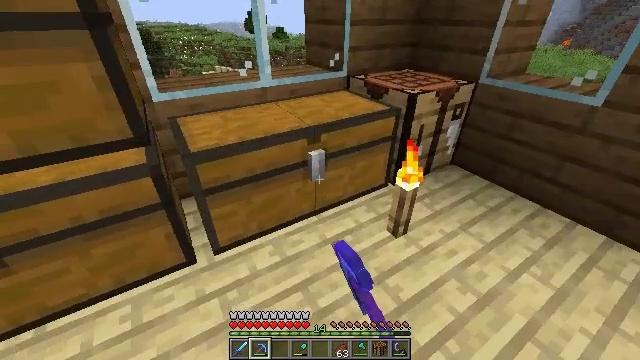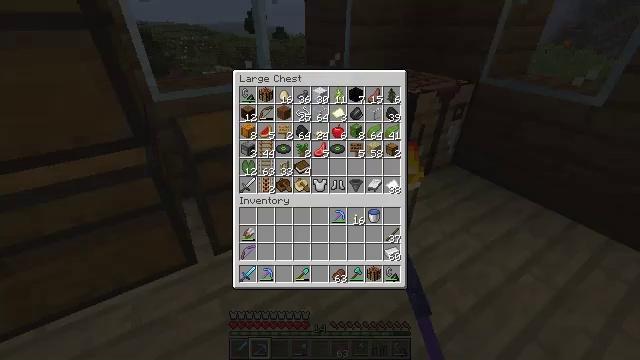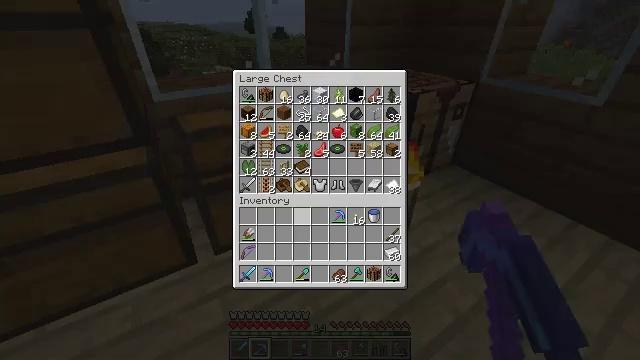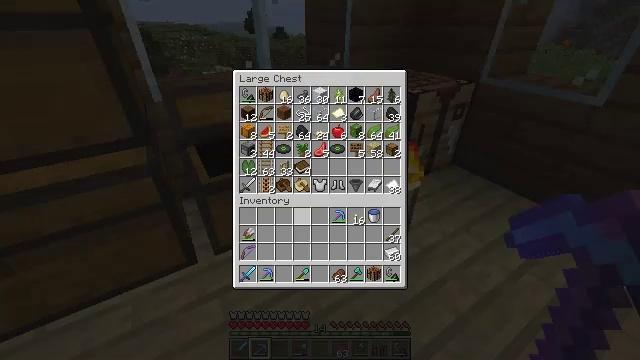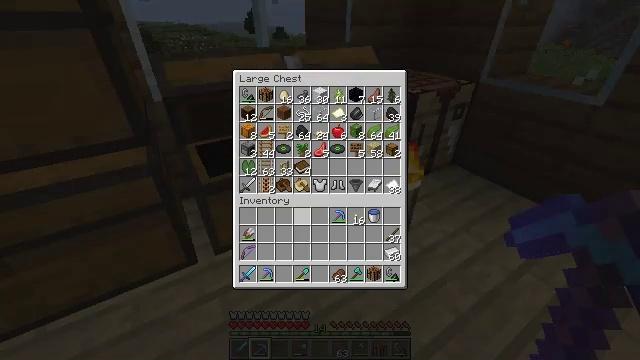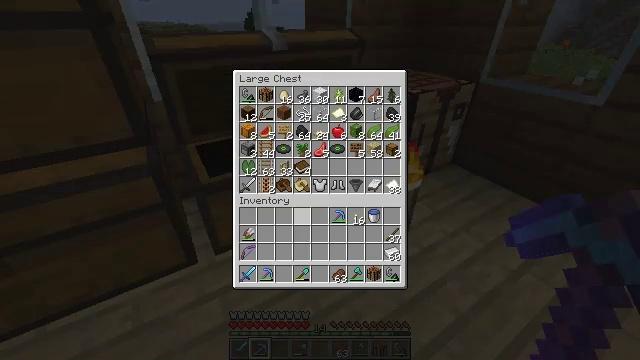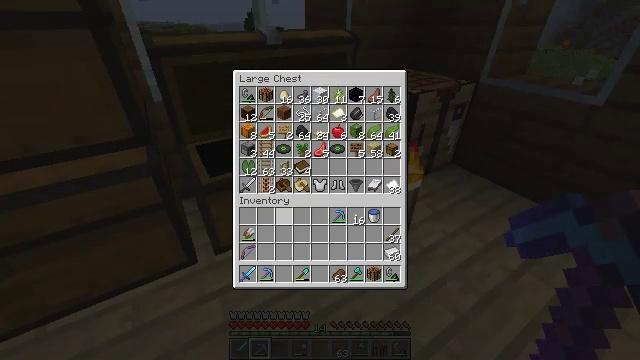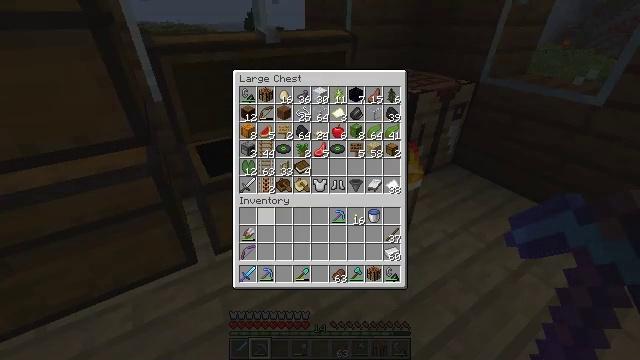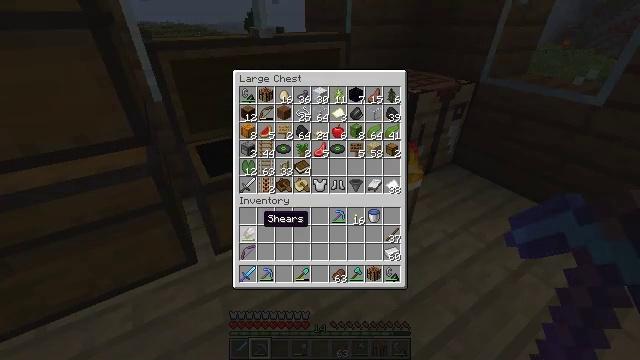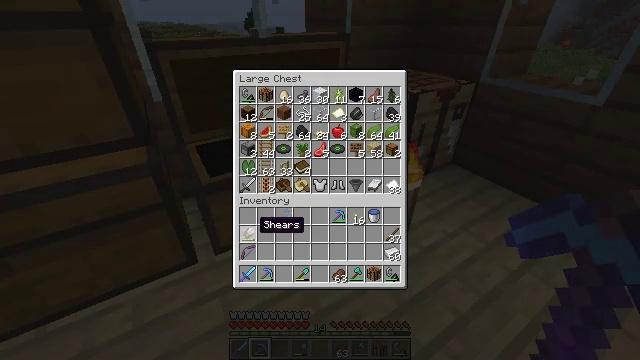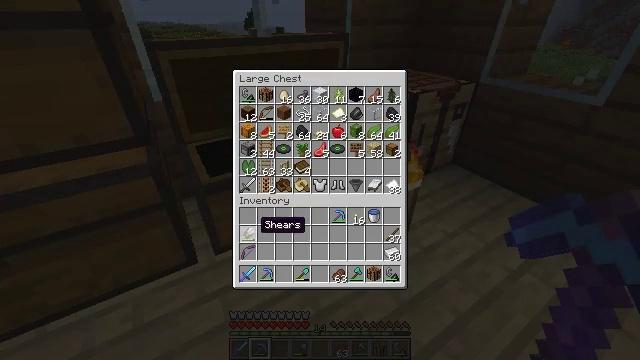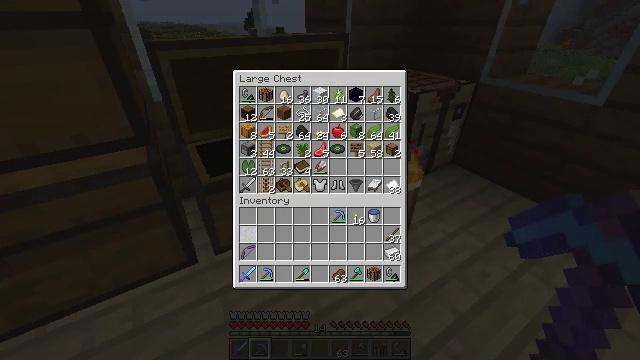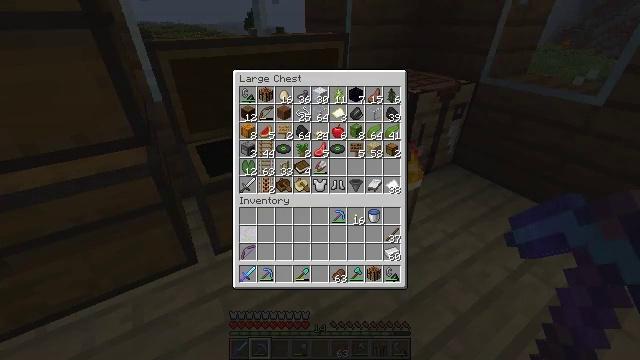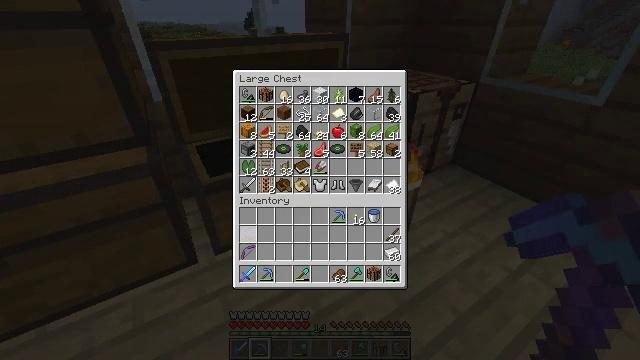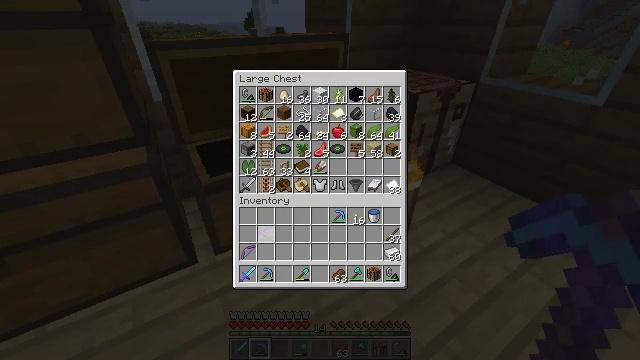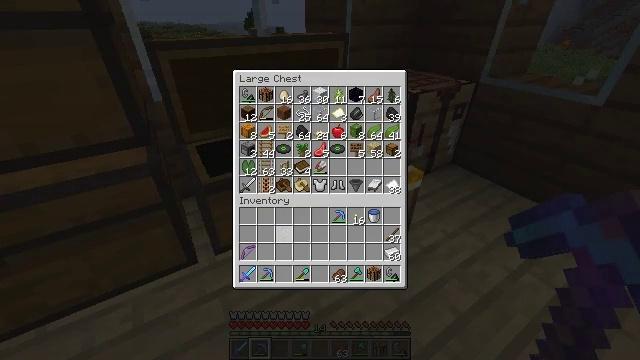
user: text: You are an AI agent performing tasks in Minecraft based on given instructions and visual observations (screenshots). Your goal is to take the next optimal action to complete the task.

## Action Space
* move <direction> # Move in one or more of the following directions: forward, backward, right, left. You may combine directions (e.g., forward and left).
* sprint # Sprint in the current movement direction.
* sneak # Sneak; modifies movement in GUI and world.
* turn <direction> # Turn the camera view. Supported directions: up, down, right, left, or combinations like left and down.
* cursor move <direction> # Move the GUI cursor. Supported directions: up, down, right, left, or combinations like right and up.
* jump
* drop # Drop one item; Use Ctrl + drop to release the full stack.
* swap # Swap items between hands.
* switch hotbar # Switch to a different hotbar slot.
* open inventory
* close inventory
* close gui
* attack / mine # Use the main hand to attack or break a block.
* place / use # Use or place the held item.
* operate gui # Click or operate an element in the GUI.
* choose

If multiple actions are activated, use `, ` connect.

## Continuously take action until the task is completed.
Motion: motion action
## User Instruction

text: Kill mobs.
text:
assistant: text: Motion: turn left and down
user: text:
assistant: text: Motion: turn down
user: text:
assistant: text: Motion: turn down
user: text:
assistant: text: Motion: no_op
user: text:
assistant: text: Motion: sneak, turn left
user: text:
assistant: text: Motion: sneak, turn left
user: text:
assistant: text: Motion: sneak, turn left
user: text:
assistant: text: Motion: sneak, turn left
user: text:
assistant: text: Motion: sneak
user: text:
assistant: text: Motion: sneak
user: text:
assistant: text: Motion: sneak, attack / mine
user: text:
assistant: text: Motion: sneak, attack / mine
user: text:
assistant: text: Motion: sneak
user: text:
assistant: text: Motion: sneak, turn right
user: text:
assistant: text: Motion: sneak, turn right
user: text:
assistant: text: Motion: sneak, turn right and down
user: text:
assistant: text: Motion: turn right
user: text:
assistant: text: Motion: no_op
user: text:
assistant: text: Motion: turn left
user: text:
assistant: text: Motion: turn left
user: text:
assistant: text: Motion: turn left
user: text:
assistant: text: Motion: turn left
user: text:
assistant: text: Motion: turn left
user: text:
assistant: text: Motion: no_op
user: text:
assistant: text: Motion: no_op
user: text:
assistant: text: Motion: no_op
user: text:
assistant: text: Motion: no_op
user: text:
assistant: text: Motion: no_op
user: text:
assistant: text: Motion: attack / mine
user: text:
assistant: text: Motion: attack / mine